Interaction volume radius: 5 \u00c5
Interaction volume height: 15 \u00c5
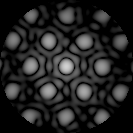
Disorder parameter: 0.2473